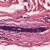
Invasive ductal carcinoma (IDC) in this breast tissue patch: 0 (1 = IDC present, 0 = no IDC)